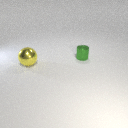
small green metal cylinder behind large yellow metal sphere